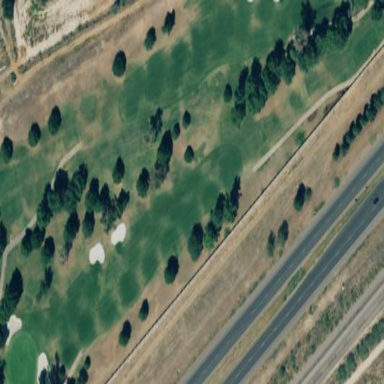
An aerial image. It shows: Well-maintained grass fairway on golf course.